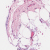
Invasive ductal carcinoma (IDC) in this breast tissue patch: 0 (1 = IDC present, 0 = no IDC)